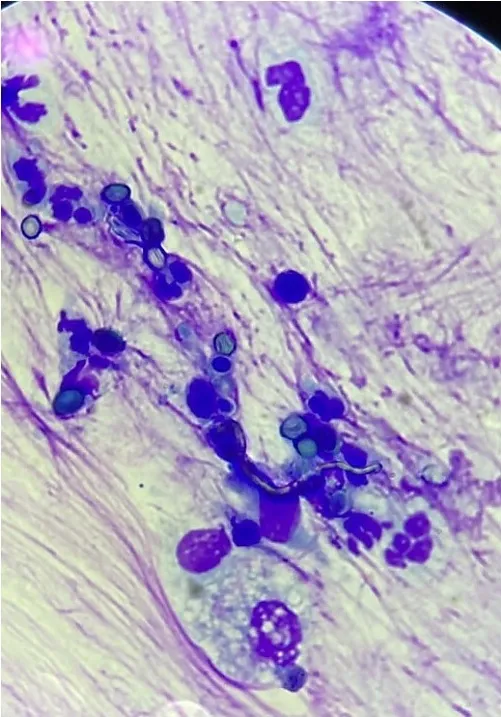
Oval structures similar to fungal conidia identified during microscopy of transtracheal lavage. The presence of macrophages is also observed on the slide. Coloration: panotic. Magnification: 40x.
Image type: pathology (giemsa)